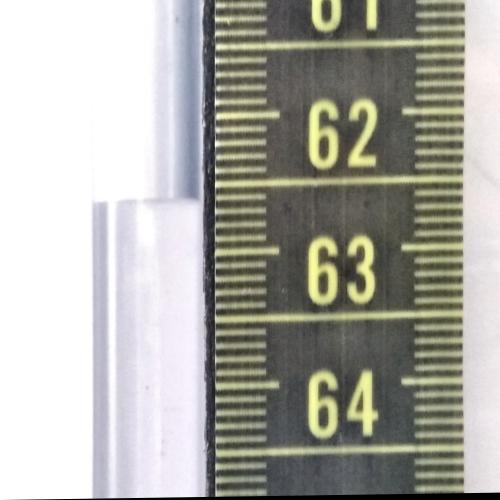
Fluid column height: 62.6 cm